Question: I have a 4x3 bar charts which I save as figures then I combine them in one image after that in latex. The problem is that the barcharts are two small, and I'm wondering if there is any Matlab type of figure that would be better on showing my results. Also I'm wondering if there is a way to save it as a one figure in Matlab so that I don't have to combine them in latex?
This is an example on how it looks like in latex:

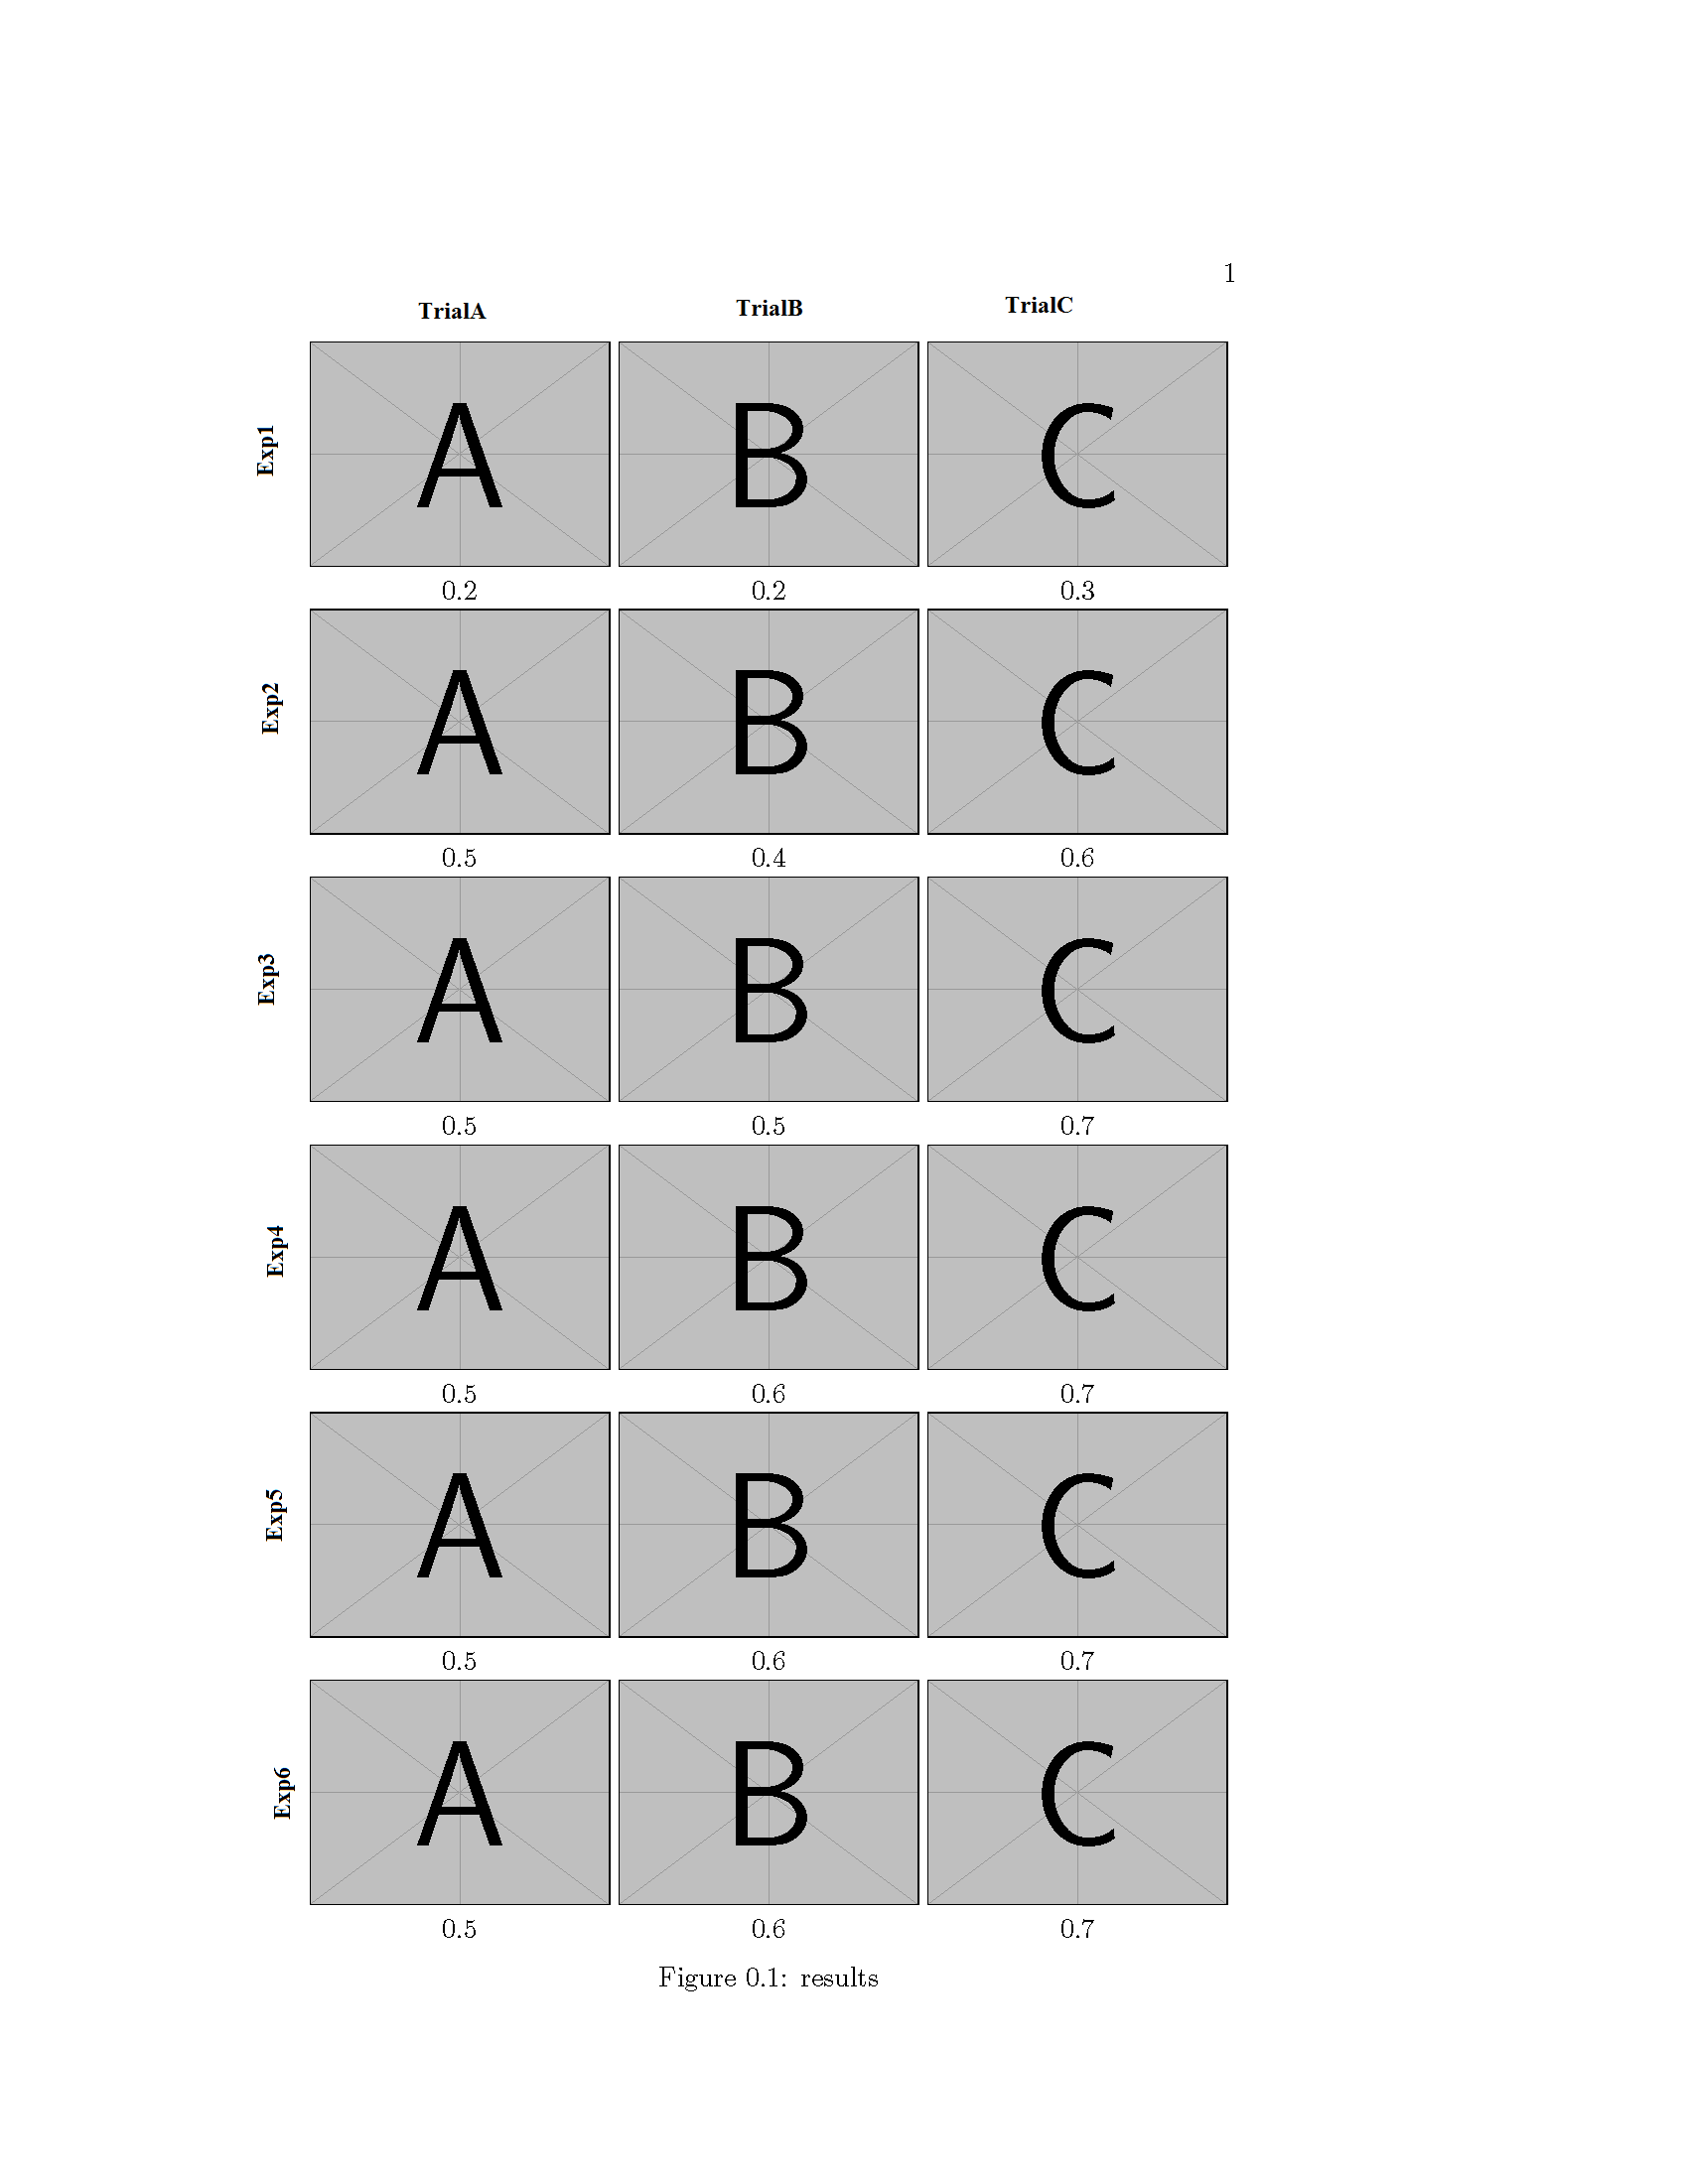
Answer: So you can easily combine the scenario and trials using a scatter plot. Suppose each column in your bar was labelled a, b, and c. Then if you have the following data:
'''
a = [90 95 98]';
b = [20 25 29]';
c = [50 40 30]';
'''
You can create an index matrix labelling which column it should go into.
'''
t = [1 1 1 2 2 2 3 3 3]';
'''
Then create the scatter plot with '*' markers. You can even use different different <URL> built into Matlab to denote different trials/conditions/methods/input.
'''
scatter(t,[a; b; c], '*');
'''
You can then set the labels as follows.
'''
set(gca,'Xtick',1:4,'XTickLabel',{'a', 'b', 'c', 'd'})
'''
Here is the resultant plot.